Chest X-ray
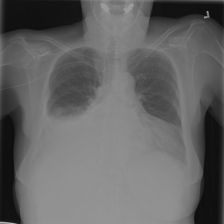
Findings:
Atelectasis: negative
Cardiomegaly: negative
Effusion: positive
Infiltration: negative
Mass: negative
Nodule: negative
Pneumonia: negative
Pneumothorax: negative
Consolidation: negative
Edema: negative
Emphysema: negative
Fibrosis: negative
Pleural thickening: negative
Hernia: negative